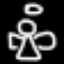
Label: angel